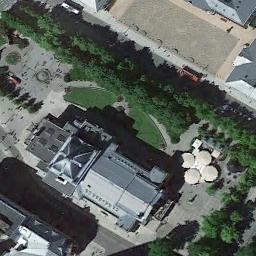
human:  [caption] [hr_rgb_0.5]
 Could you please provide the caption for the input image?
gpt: The church is between buildings and grass .

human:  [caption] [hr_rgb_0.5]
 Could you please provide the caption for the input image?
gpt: This is a church with a round building in the middle .

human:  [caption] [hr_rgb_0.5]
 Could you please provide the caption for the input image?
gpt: A cathedral with a gray roof surrounded by several buildings and roads and trees and lawns .

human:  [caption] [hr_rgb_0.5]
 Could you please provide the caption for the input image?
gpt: The church with a pointed tower is built in a square .

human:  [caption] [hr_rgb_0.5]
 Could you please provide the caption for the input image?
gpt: A church beside a white building and many trees .